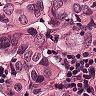
Metastatic tissue present: yes